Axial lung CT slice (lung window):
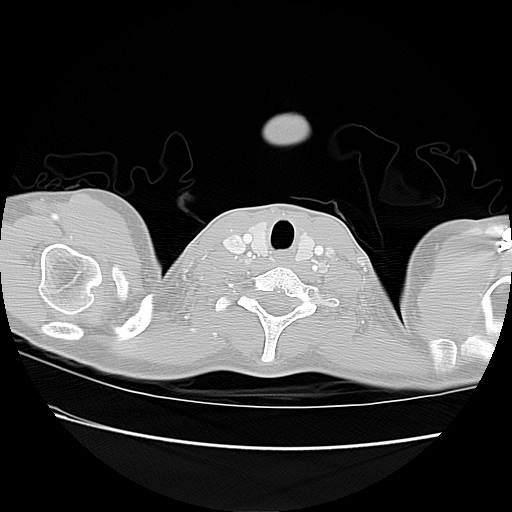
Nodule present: no